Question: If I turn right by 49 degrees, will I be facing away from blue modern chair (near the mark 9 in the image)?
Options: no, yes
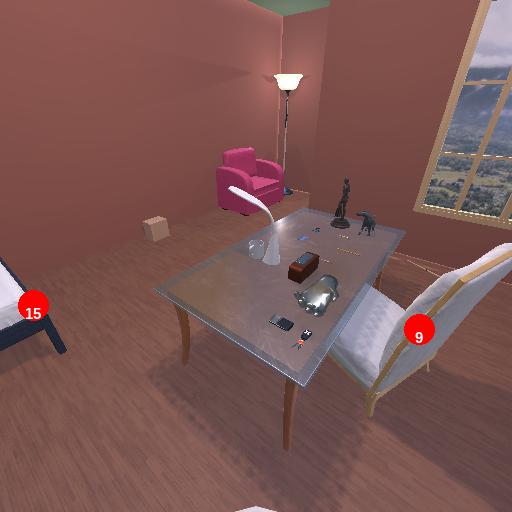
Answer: no